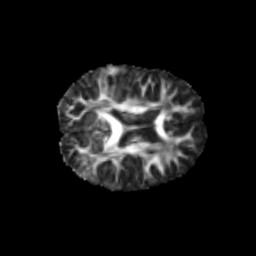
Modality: FA
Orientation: axial
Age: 6
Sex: male
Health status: healthy